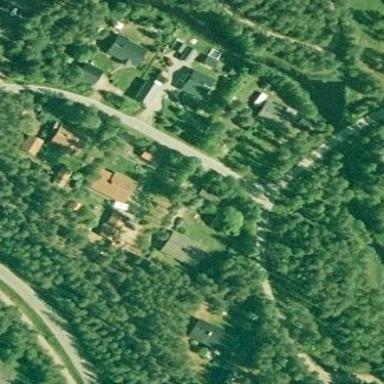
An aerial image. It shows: Residential area.